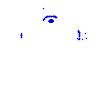
Particle: proton